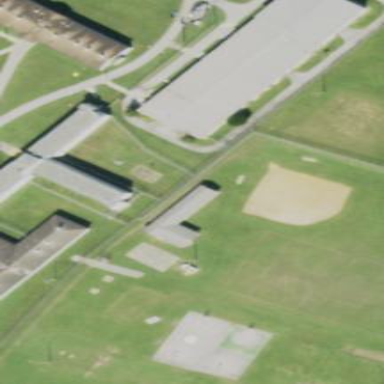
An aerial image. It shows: Prison building.